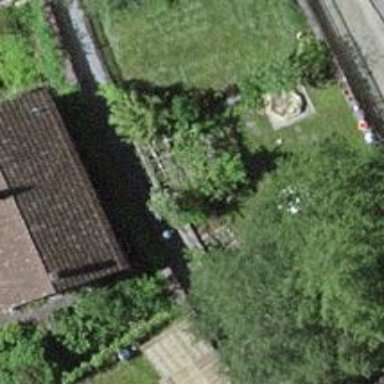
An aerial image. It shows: Retaining wall.